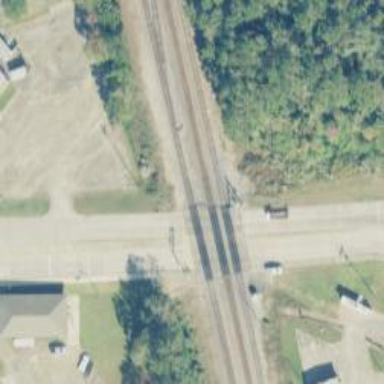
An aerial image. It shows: Railway level crossing.